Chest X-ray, PA view. Patient: 32 years old, sex F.
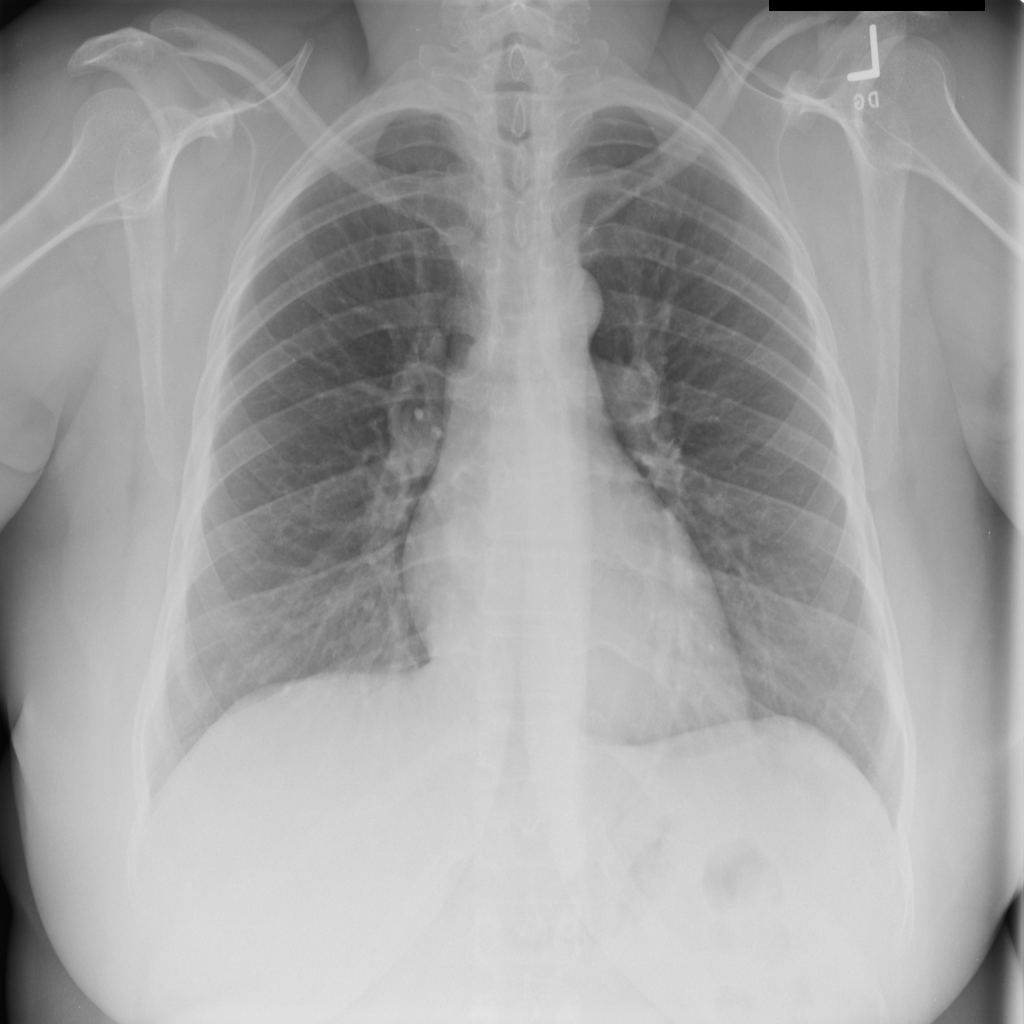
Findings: No Finding